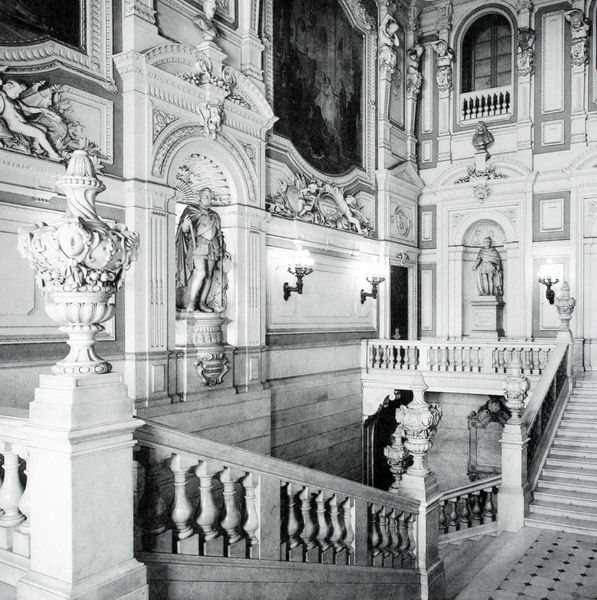
Titel: Palazzo Reale in Turin, Treppenhaus
Standort: Torino
Institution: Palazzo Reale
Schlagwörter: gemälde, mann, schatten, weiß, fenster, glas, grau, hell, lampe, lampen, licht, lichter, marmor, schwarz, säule, säulen, blüten, schloss, ornament, architektur, barock, sockel, stein, weit, bild, brüstung, kirche, sonne, boden, figur, kontrast, schön, brunnen, putto, skulptur, statue, vase, balkon, relief, bilder, bogen, italien, pflaster, giebel, pilaster, figuren, rundbogen, treppe, treppen, könig, büste, verzierung, leuchter, lüster, stuck, vasen, aufgang, geländer, stufen, plastik, leuchten, halle, foto, fotografie, segment, eingang, nische, offen, münchen, palast, palazzo, balustrade, schwarzweiss, fliesen, flur, mosaik, gefässe, photo, römer, villa, gesims, skulpturen, statuen, voluten, residenz, götter, treppenhaus, freitreppe, prunktreppe, treppengeländer, gaupen, ballustrade, muschel, fresko, pokal, prunk, standbein, steinboden, wandbild, reliefs, putti, dekorativ, bau, kandelaber, nischen, attika, inschriften, skultpuren, treppenaufgang, postamente, würzburg, geschmückt, gesimst, prunkvoll, stufem, handlauf, lamoen, gegliedert, balthasar, hermen, verwinkelt, laster, neumann, druchbrochen, stiegenhaus, süle, treppensufgang, saik